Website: walmart
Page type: account-selection
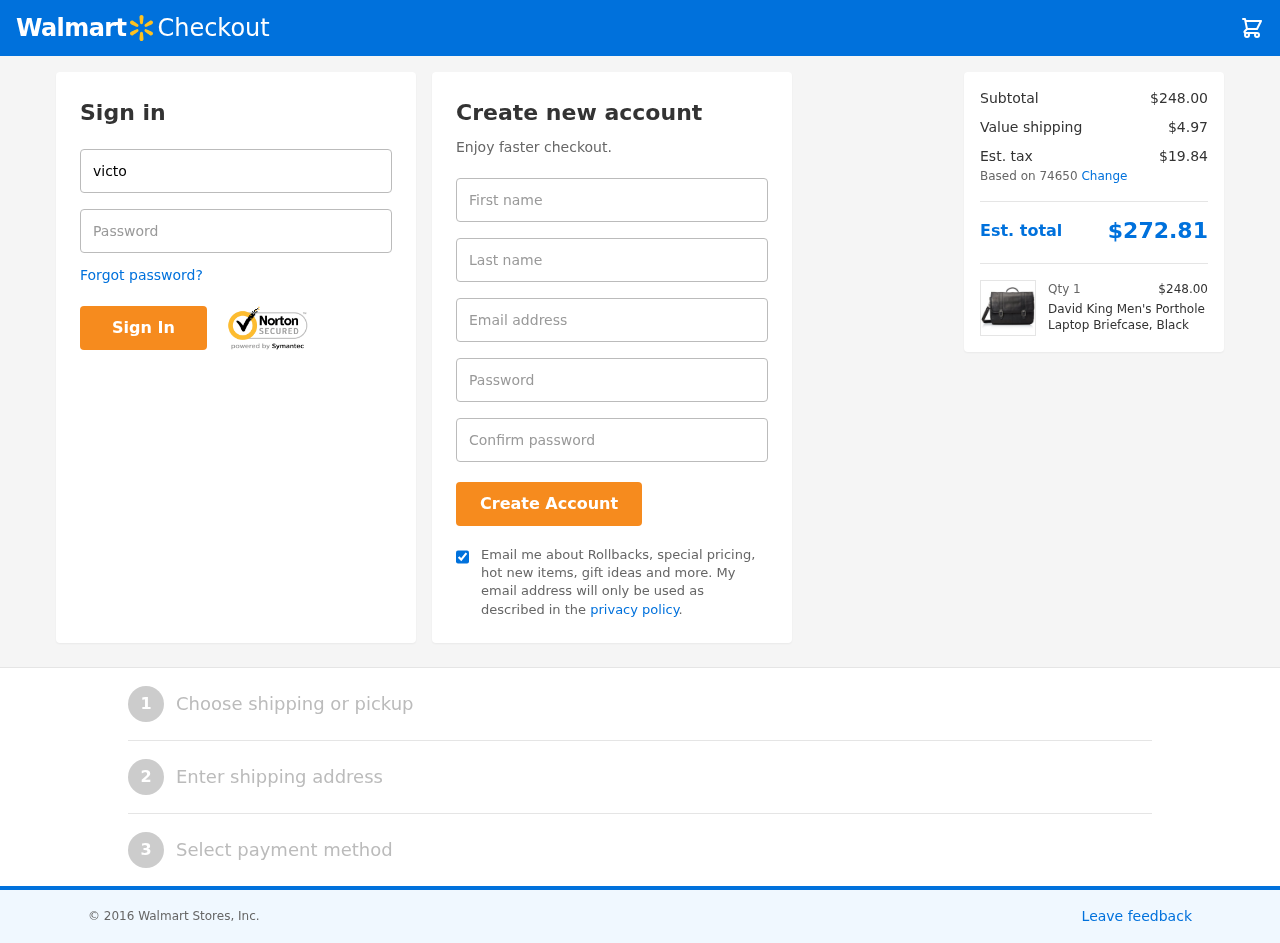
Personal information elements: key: PII_EMAIL
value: victoriaholt@yahoo.com
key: PII_FIRSTNAME
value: Victoria
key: PII_LASTNAME
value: Holt
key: PII_LOGIN_USERNAME
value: victoria.holt
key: PII_POSTCODE
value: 74650
Product elements: key: PRODUCT1_NAME
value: David King Men's Porthole Laptop Briefcase, Black
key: PRODUCT1_PRICE
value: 248
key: PRODUCT1_QUANTITY
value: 1
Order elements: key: ORDER_SUBTOTAL
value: $248.00
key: ORDER_SHIPPING_COST
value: $4.97
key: ORDER_TAX
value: $19.84
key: ORDER_TOTAL
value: $272.81